Question: I am trying to insert a form that uses AJAX to initiate the controller. The form is generated from a search of another database which creates a looped (foreach) table. Users scan his/her badge into the input field and on tab or blur, the jQuery initiates the AJAX call to the controller which kicks in the model to insert into the db. It writes the data to the db, but it loops all rows of the table and inserts it into each row of the db. So I will have say 10 rows in the db with each column containing all ten rows of data for that column (from my implode I assume).

My AJAX call does return all values for each row.
Could someone look at my model and see where I have a second loop or something?
I have tried to just use a foreach loop in my model, I have tried various post methods.
Please be gentle this is my first time doing an insert_batch of an array from an looped view.
Thank you!!
Controller:
'''
function pp_traveler_job() {
if ($this -> ppullers_model -> AssignJob() == TRUE)
{
$this -> session -> set_flashdata('flashSuccess', '<br>Your form was successfully processed.');
redirect('/parts_pullers_traveler');
echo "Your data was inserted into the database!";
} else {
$this -> session -> set_flashdata('FlashFail', '<br>Your data did not entered.');
echo 'Your data was not inserted in the database!';
}
}
'''
Model:
'''
function AssignJob() {
$emp_id = $this -> input -> post('emp_id');
$job_number = $this -> input -> post('job_number');
$component_part_no = $this -> input -> post('component_part_no');
$component_desc = $this -> input -> post('component_desc');
$quantity = $this -> input -> post('quantity');
$uom = $this -> input -> post('uom');
$data = array();
$now = date("Y-m-d H:i:s");
for ($i = 0; $i < count($this -> input -> post('component_part_no')); $i++) {
if ($_POST['component_part_no'][$i] != '') {
$data[] = array(
'emp_id' => implode(',', $emp_id),
'job_number' => implode(',', $job_number),
'component_part_no' => implode(',', $component_part_no),
'component_desc' => implode(',', $component_desc),
'quantity' => implode(',', $quantity),
'uom' => implode(',', $uom),
'time_assigned' => $now);
}
}
$dataCount = count($data);
if ($dataCount) {
$this -> db -> insert_batch('trvlr_pp_data', $data);
}
if ($this -> db -> affected_rows() !== '') {
return TRUE;
return $dataCount;
}
}
'''
View:
'''
<?php
$attributes = array('class' => 'pp_job_form', 'id' => 'pp_job_form');
echo form_open('/ppullers_controller/pp_traveler_job', $attributes);
?>
<p>
<label for="emp_id">Scan Badge: <span class="required">*</span></label>
<?php echo form_error('emp_id'); ?>
<br /><input id="emp_id" type="text" name="emp_id[]" class="empIdOnly" maxlength="10" value="<?php echo set_value('emp_id'); ?>" placeholder="Emp ID" autofocus />
<?php echo form_error('job_number'); ?><input id="job_number" type="hidden" name="job_number[]" maxlength="15" value="<?php foreach ($query as $jobno); echo substr($jobno -> fjobno, 0, -5); ?>" />
'''
'''
<div id="pp-table">
<table id="tfhover" class="tftable">
<tr>
<th>Comp Pt No.</th>
<th>BOM Desc</th>
<th>QTY</th>
<th>UoM</th>
<th>Component Scan</th>
<th>QTY Pulled</th>
</tr>
<?php foreach($query as $item):
?>
<tr>
<td>
<?php echo form_error('component_part_no'); ?>
<span>
<input id="component_part_no" type="text" name="component_part_no[]" size="10" maxlength="10" value="
<?= trim($item -> fbompart) ?>" readonly style="background-color: #CEE6F6; color: #202D64;"
</span>
</td>
<td>
<?php echo form_error('component_desc'); ?>
<span>
<input id="component_desc" type="text" name="component_desc[]" size="50" maxlength="225" value="
<?= $item -> fbomdesc ?>" readonly style="background-color: #CEE6F6; color: #202D64;"
</span>
</td>
<td>
<?php echo form_error('quantity'); ?>
<span>
<input id="quantity" type="text" name="quantity[]" size="4" maxlength="4" value="
<?= rtrim($item -> factqty, ".0") ?>" readonly style="background-color: #CEE6F6; color: #202D64;"
</span>
</td>
<td>
<?php echo form_error('uom'); ?>
<span>
<input id="uom" type="text" name="uom[]" size="2" maxlength="4" value="
<?= $item -> fbommeas ?>" readonly style="background-color: #CEE6F6; color: #202D64;"
</span>
</td>
<td>
<?php echo form_error('comp_scan'); ?>
<span>
<input id="comp_scan" type="text" name="comp_scan[]" size="20" maxlength="20" value="
<?php echo set_value('comp_scan'); ?>"
</span>
</td>
<td>
<?php echo form_error('qty_pulled'); ?>
<span>
<input id="qty_pulled" type="text" name="qty_pulled[]" size="10" maxlength="15" value="
<?php echo set_value('qty_pulled'); ?>"
</span>
</td>
</tr>
<?php endforeach; ?>
</table>
<div id="pp-submit">
<!-- form submit and reset buttons -->
<span style="width: 70px; margin-top: 25px; float: left;">
<!-- overrides css on the form -->
<?php
$data = array('name' => 'submitbtn', 'class' => 'submit', 'type' => 'submit', 'value' => 'Submit', 'id' => 'submit');
echo form_submit($data);
?>
</span>
<span style="width: 70px; margin-top: 25px; margin-bottom: 25px; float: left;">
<!-- overrides css on the form -->
<?php
$data = array('name' => 'reset2', 'class' => 'reset', 'type' => 'reset', 'value' => 'Reset', 'id' => 'reset2');
echo form_reset($data);
?>
</span>
<?php echo form_close(); ?>
</div>
</div>
'''
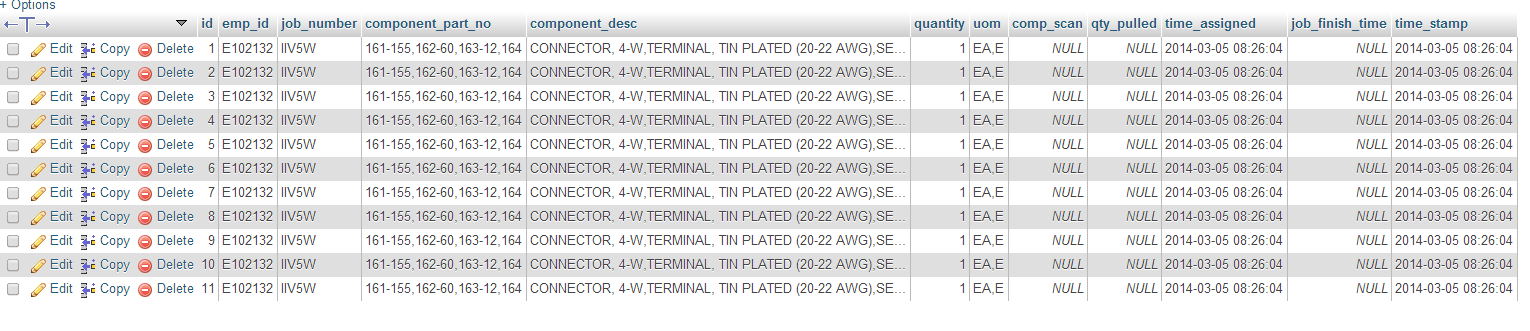
Answer: Yes it wont work because you are imploading same data again and again
Change your for loop like this
'''
if(is_array($emp_id)){
foreach ($emp_id as $key => $_emp_id) {
$data[] = array(
'emp_id' => $_emp_id,
'job_number' => $job_number[$key],
'component_part_no' => $component_part_no[$key],
'component_desc' => $component_desc[$key],
'quantity' => $quantity[$key],
'uom' => $uom[$key],
'time_assigned' => $now);
}
}
'''